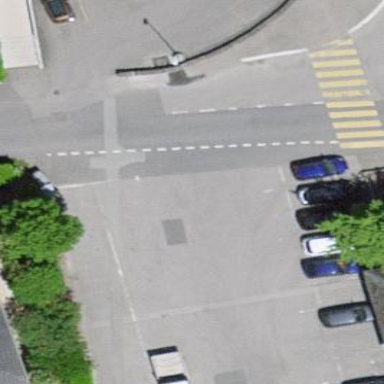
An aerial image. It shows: Parking area with surface.